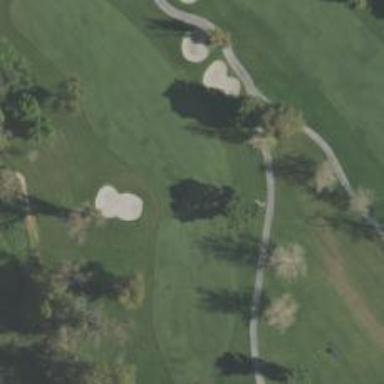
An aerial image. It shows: View of golf hole.